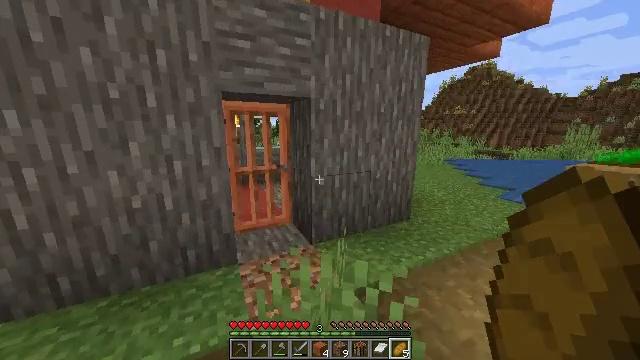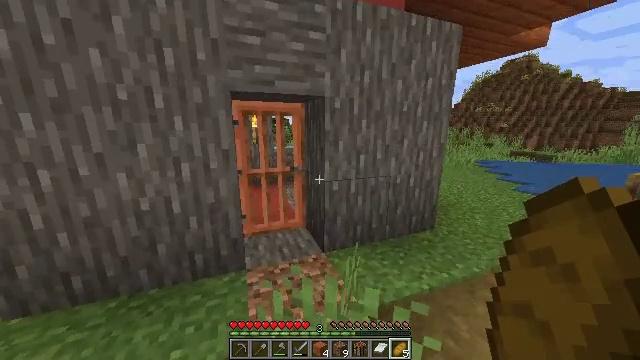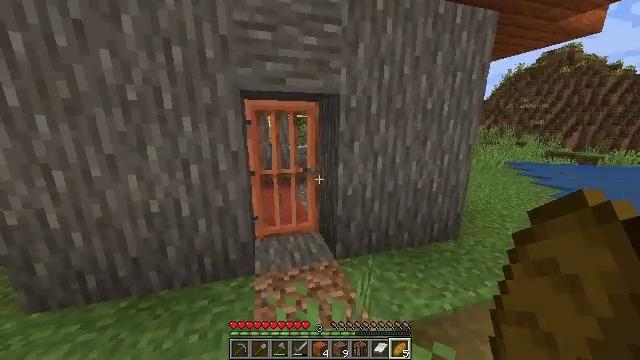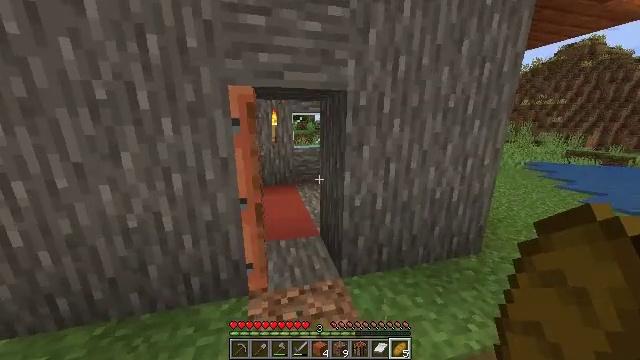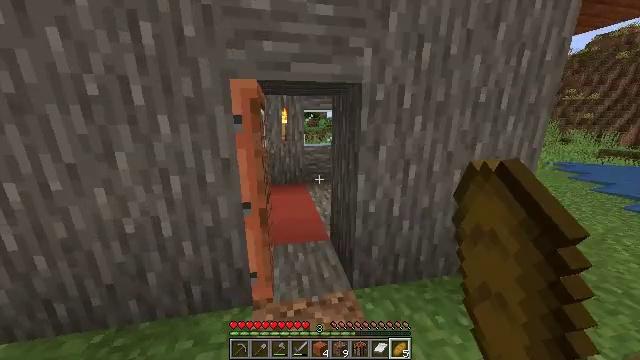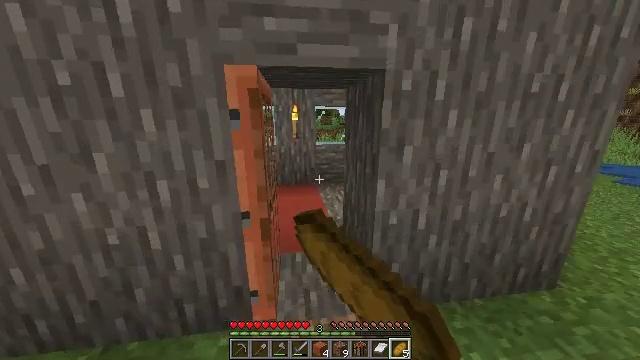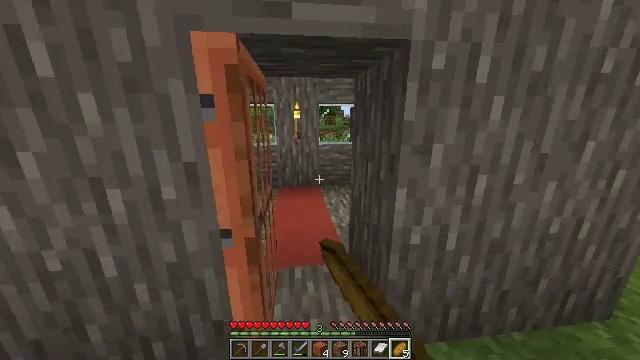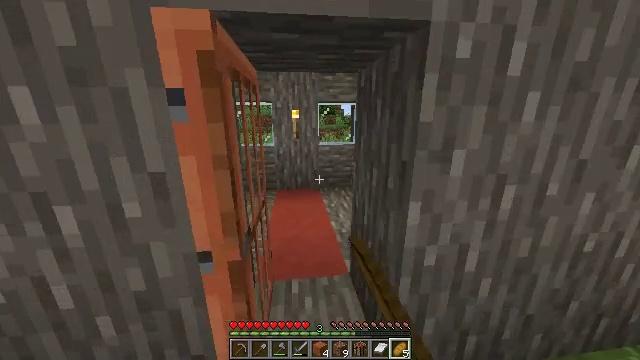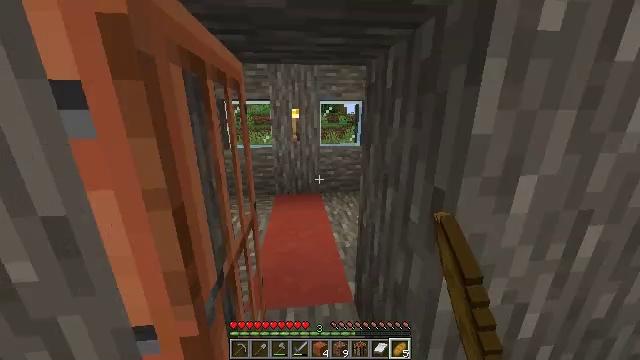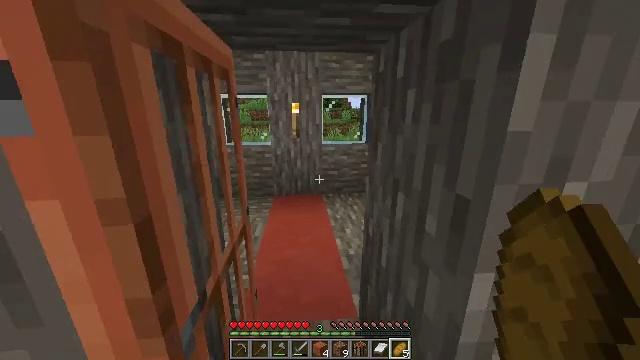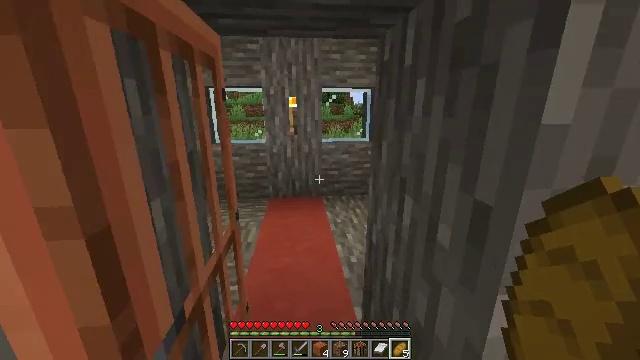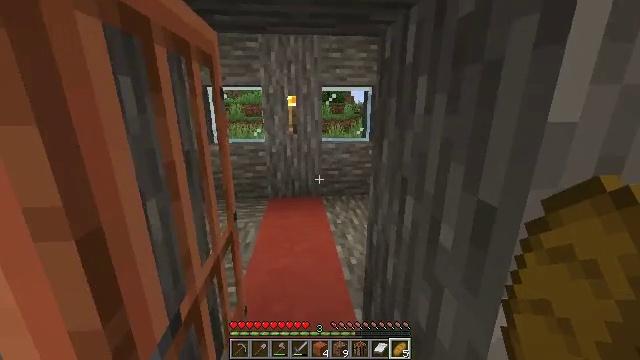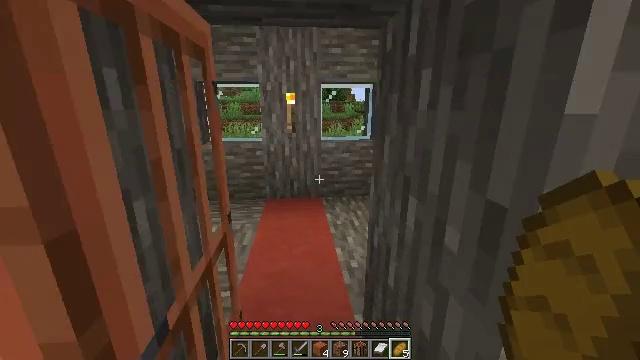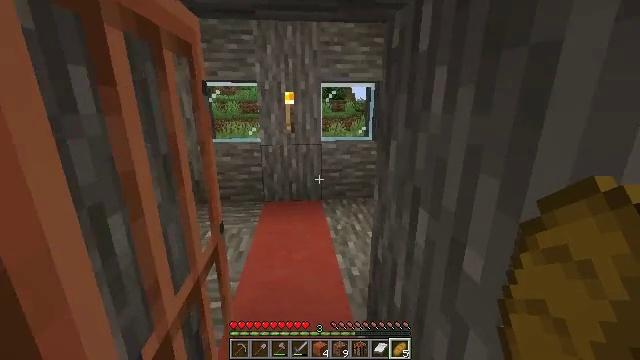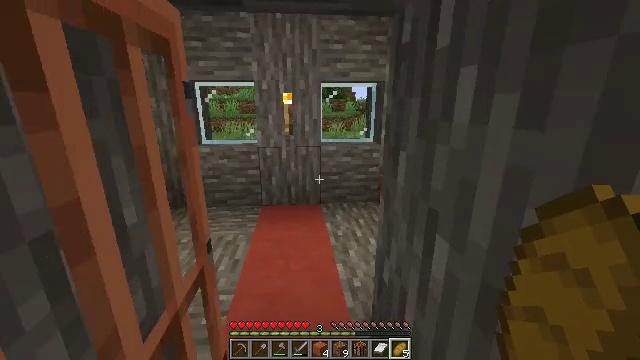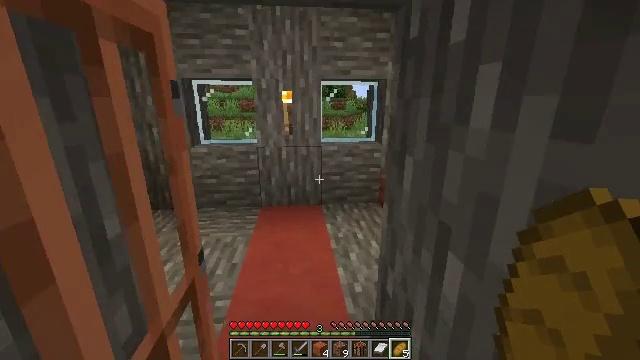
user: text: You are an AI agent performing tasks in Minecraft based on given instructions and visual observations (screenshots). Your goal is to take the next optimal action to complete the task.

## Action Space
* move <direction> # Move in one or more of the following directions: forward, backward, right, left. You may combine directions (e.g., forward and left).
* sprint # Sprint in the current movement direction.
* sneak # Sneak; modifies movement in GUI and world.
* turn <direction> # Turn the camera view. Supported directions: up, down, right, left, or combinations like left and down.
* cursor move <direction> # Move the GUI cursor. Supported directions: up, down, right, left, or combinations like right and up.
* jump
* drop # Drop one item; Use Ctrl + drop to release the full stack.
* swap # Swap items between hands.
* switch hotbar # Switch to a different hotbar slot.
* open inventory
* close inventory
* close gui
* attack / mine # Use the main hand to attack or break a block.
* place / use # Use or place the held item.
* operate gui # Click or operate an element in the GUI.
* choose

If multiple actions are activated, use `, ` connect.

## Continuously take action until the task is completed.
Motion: motion action
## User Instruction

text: Reclaim the cartography table for later use.
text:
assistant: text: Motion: move forward, turn left
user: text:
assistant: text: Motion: move forward, turn left
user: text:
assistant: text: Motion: move forward, turn left, use / place
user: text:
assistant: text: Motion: move forward, turn left, use / place
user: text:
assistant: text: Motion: move forward, turn left, use / place
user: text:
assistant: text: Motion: move forward, turn left, use / place
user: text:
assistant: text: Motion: move forward
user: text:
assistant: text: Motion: no_op
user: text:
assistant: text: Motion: no_op
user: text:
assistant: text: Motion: no_op
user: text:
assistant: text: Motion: no_op
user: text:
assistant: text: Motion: no_op
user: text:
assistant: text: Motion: move forward
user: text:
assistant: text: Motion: move forward
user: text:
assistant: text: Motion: move forward
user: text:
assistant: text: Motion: move forward, turn left and down
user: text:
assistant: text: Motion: move forward, turn left and down
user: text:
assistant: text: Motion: move forward, turn left and down
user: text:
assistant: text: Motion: turn left and down
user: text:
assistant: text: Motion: no_op
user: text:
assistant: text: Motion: move back
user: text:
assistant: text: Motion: move back
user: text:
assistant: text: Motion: move back, turn right
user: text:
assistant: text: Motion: move back, turn right
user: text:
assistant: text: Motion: move back, turn right
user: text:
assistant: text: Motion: move back, turn right
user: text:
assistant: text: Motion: move right, turn right
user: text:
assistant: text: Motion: move right, turn right and up
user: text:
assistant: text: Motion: move right, turn right and up
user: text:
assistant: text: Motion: move forward and move right, turn right and up